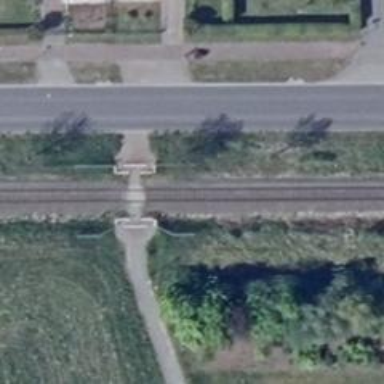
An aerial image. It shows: Railway crossing.